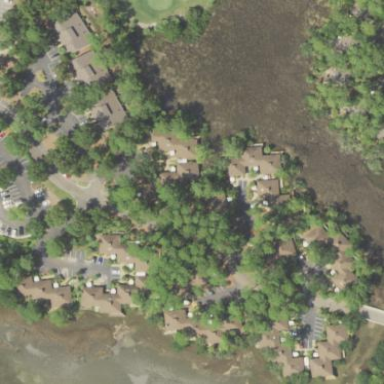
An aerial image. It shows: Condominium within residential area.